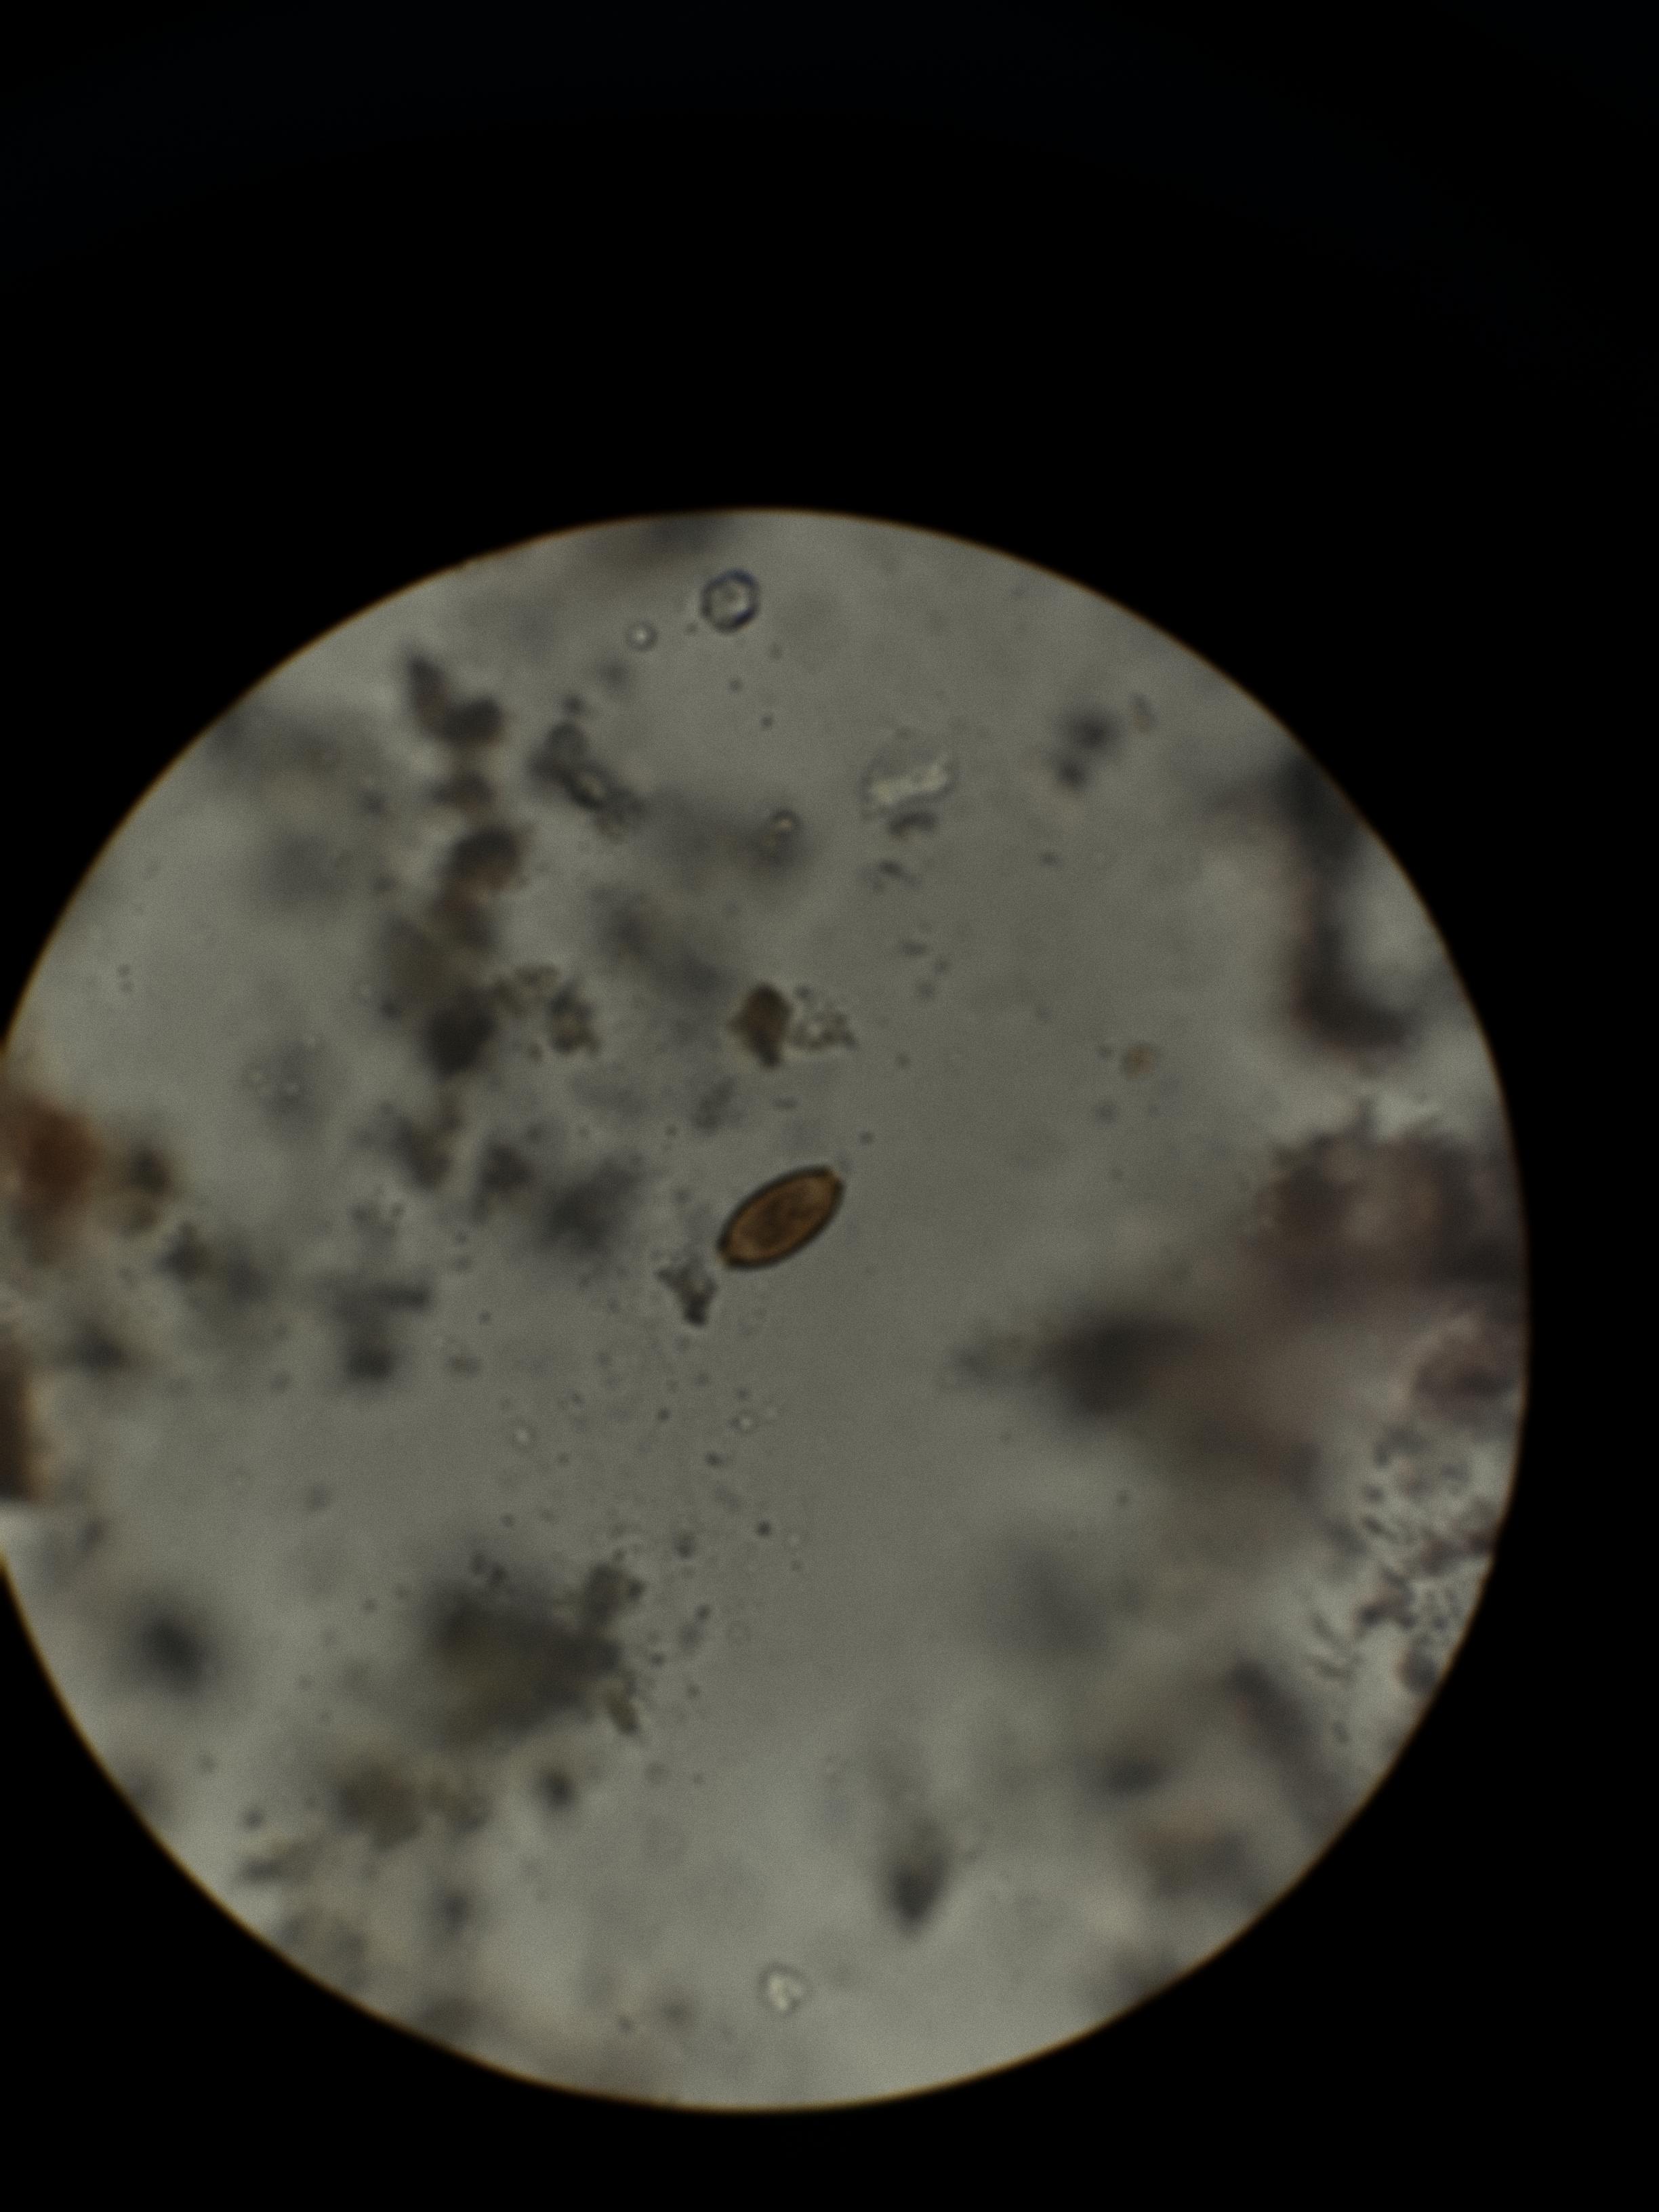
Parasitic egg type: Trichuris trichiura